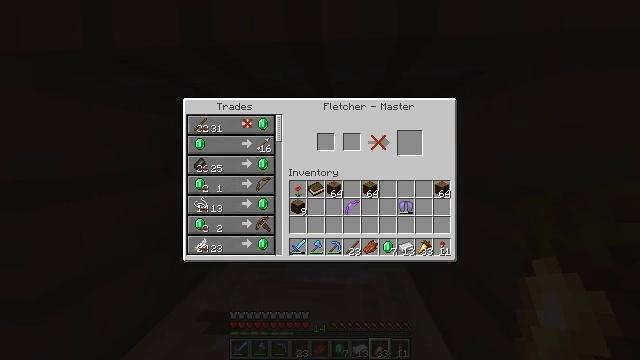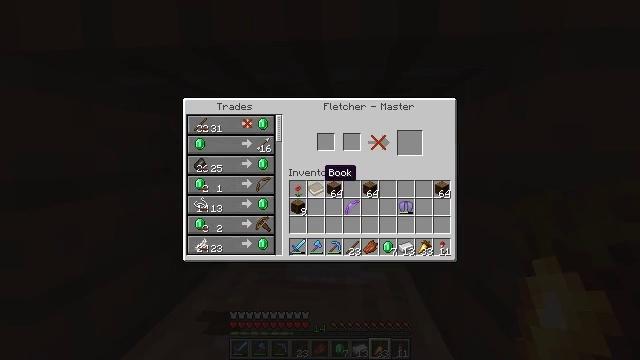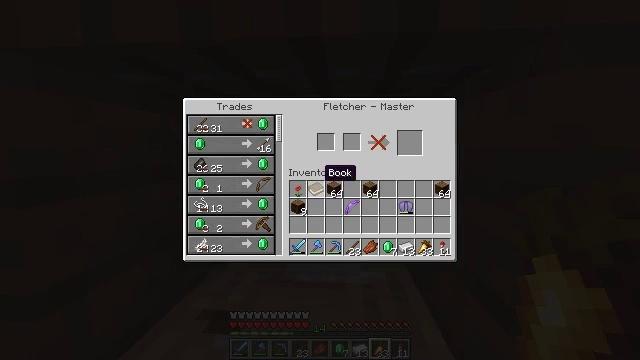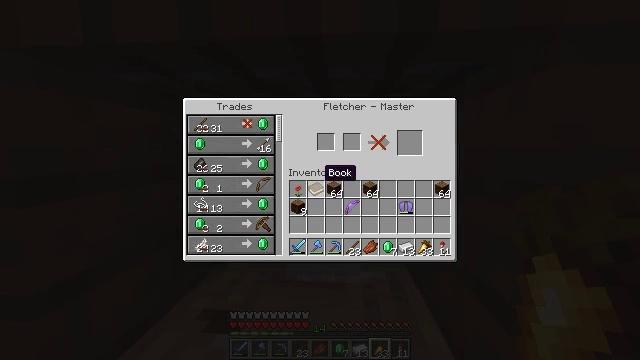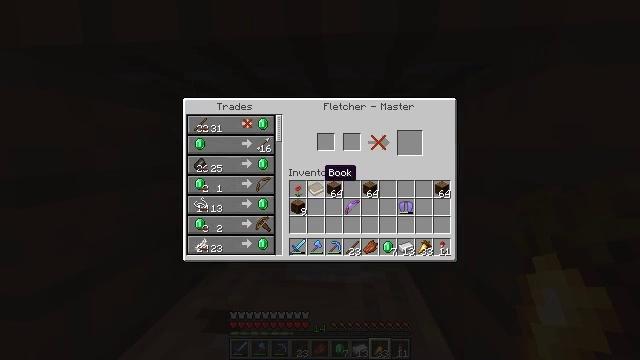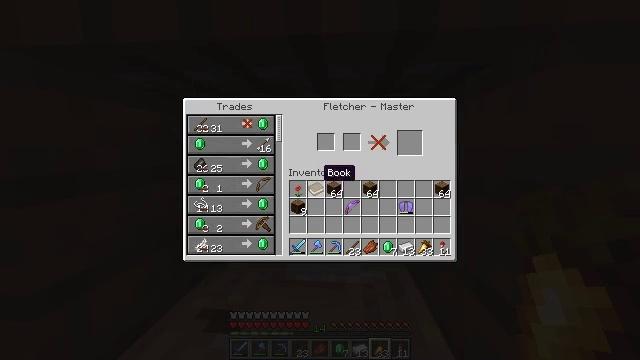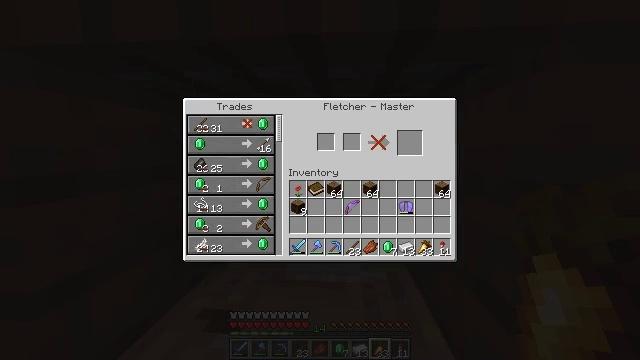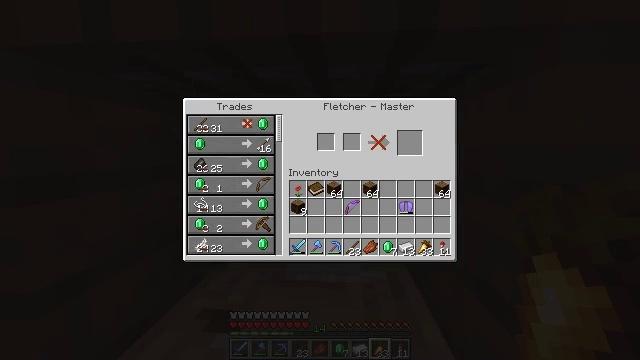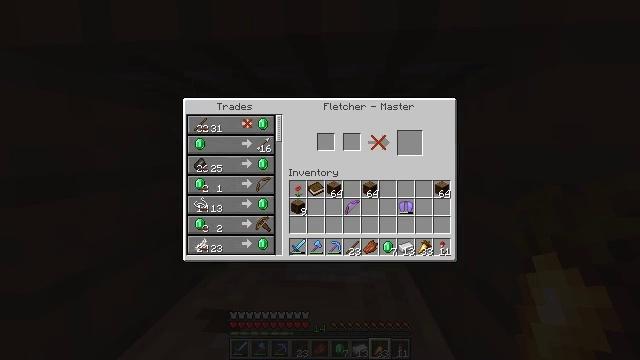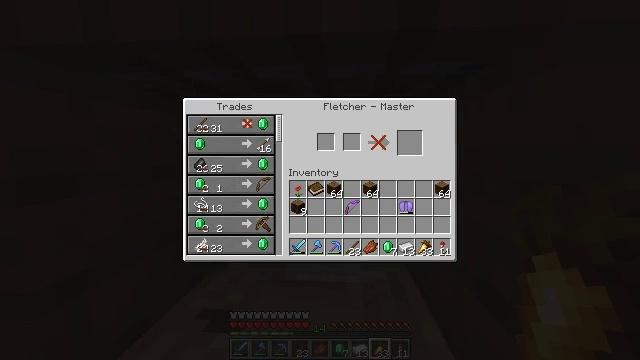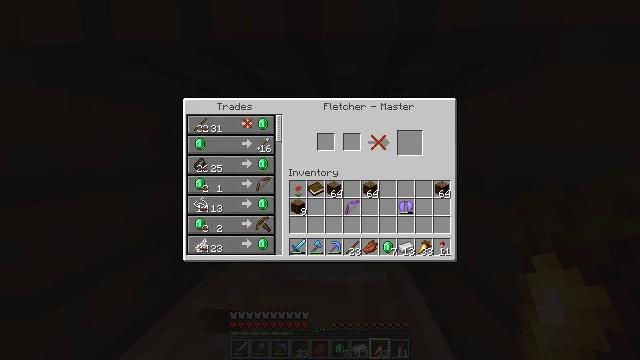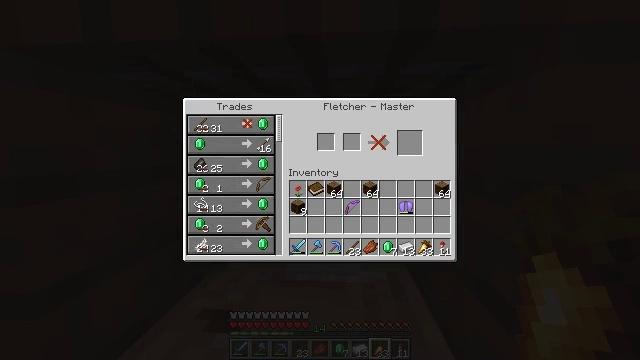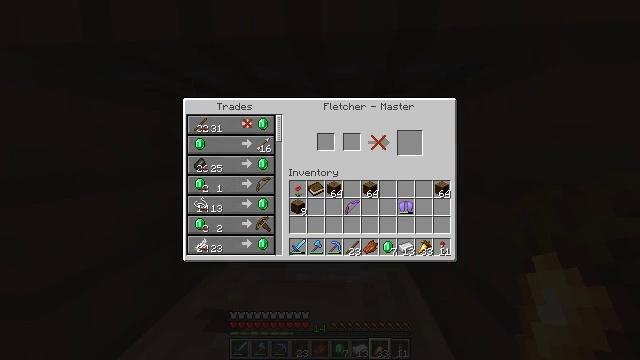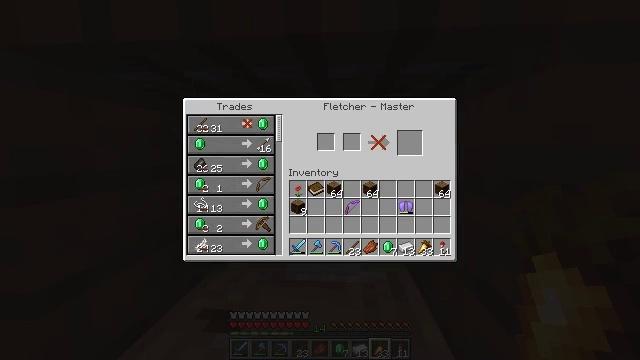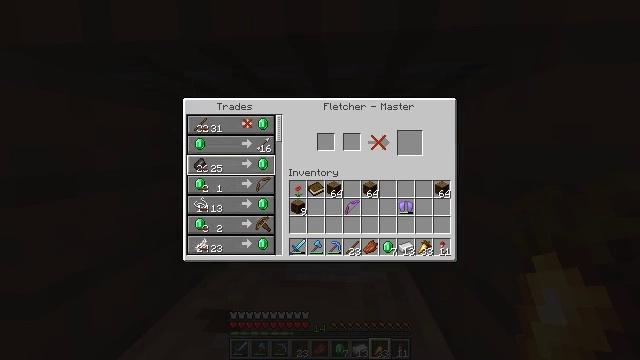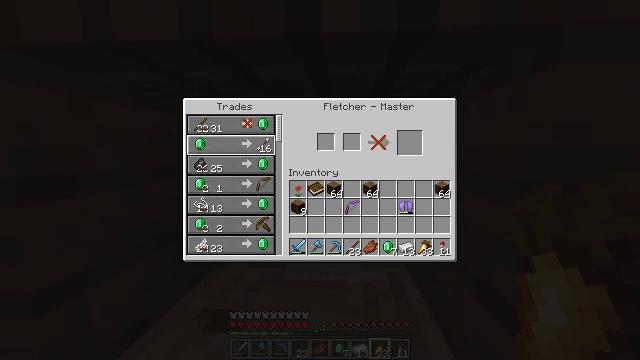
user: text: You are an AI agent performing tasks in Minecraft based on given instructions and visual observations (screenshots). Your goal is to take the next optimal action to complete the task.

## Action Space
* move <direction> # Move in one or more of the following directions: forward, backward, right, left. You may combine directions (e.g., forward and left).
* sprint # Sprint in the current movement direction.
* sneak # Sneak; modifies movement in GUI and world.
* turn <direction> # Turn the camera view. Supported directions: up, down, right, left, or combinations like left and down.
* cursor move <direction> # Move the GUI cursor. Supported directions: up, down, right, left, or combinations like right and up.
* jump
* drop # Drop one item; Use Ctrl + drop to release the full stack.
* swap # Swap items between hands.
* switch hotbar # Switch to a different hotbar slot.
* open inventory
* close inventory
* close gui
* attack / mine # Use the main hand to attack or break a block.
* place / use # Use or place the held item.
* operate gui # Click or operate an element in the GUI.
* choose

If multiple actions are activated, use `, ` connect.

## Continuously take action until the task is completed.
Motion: motion action
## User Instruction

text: Make arrows using the crafting table.
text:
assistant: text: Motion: no_op
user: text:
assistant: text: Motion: no_op
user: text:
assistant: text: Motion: no_op
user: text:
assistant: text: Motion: no_op
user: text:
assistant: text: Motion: no_op
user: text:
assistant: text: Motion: cursor move left
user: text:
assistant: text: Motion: cursor move left and up
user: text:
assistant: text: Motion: no_op
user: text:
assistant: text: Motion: cursor move up
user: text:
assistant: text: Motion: no_op
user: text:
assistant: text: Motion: cursor move right and down
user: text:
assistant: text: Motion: cursor move right
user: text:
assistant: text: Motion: cursor move left and up
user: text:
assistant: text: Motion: sneak, cursor move left
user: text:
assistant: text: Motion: sneak
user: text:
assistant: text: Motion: sneak
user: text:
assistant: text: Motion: sneak, operate gui
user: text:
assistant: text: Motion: sneak, operate gui
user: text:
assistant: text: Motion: sneak, operate gui
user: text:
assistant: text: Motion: sneak, cursor move right
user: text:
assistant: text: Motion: sneak, cursor move right
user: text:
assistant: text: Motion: cursor move right
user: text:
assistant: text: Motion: cursor move right
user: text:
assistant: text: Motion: no_op
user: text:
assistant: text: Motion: cursor move right
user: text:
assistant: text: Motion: no_op
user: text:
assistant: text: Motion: no_op
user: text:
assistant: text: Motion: no_op
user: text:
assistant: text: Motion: no_op
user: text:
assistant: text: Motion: no_op